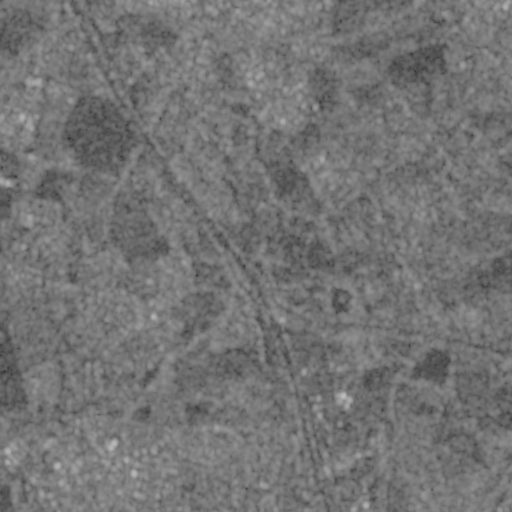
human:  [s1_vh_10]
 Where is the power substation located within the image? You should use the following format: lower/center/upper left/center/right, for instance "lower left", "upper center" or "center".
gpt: The power substation is located in the lower left of the image.
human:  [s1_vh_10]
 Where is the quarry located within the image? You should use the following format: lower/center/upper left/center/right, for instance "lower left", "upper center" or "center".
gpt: The quarry is located in the lower right of the image.
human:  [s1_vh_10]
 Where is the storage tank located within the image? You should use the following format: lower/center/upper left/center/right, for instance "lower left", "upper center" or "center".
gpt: The storage tank is located in the center left of the image.
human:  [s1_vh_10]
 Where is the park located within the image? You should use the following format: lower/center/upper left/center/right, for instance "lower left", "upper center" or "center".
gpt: There is no park in the image.

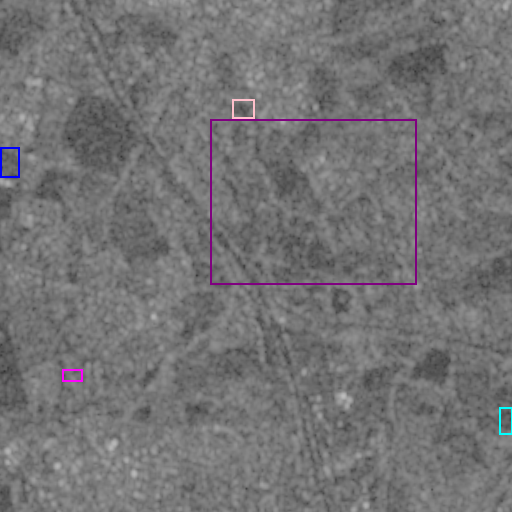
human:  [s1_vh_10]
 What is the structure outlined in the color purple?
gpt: The structure outlined in purple is a crop field.
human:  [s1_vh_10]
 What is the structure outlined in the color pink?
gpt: The structure outlined in pink is a park.
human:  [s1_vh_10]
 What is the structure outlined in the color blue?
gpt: The structure outlined in blue is a parking lot.
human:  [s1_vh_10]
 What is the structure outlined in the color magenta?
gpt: The structure outlined in magenta is a power substation.
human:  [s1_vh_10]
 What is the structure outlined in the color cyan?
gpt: The structure outlined in cyan is a quarry.
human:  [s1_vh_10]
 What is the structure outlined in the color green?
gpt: There is no green outline.